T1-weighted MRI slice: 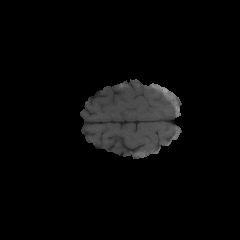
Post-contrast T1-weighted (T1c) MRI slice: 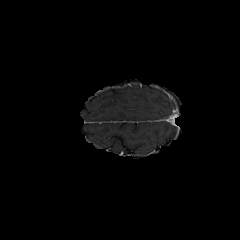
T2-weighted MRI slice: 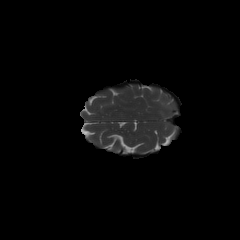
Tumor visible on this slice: no